【题型】填空题　【知识点】平面几何　【难度】medium
窗花是贴在窗纸或窗户玻璃上的剪纸，是中国古老的传统民间艺术之一，图中所示的窗花轮廓可以看作是一个正八边形. 已知该正八边形 $A_1A_2A_3A_4A_5A_6A_7A_8$ 的边长为 10，点 $P$ 在其边上运动，则 $\overrightarrow{A_1A_2} \cdot \overrightarrow{A_1P}$ 的取值范围是\underline{\qquad\qquad}.

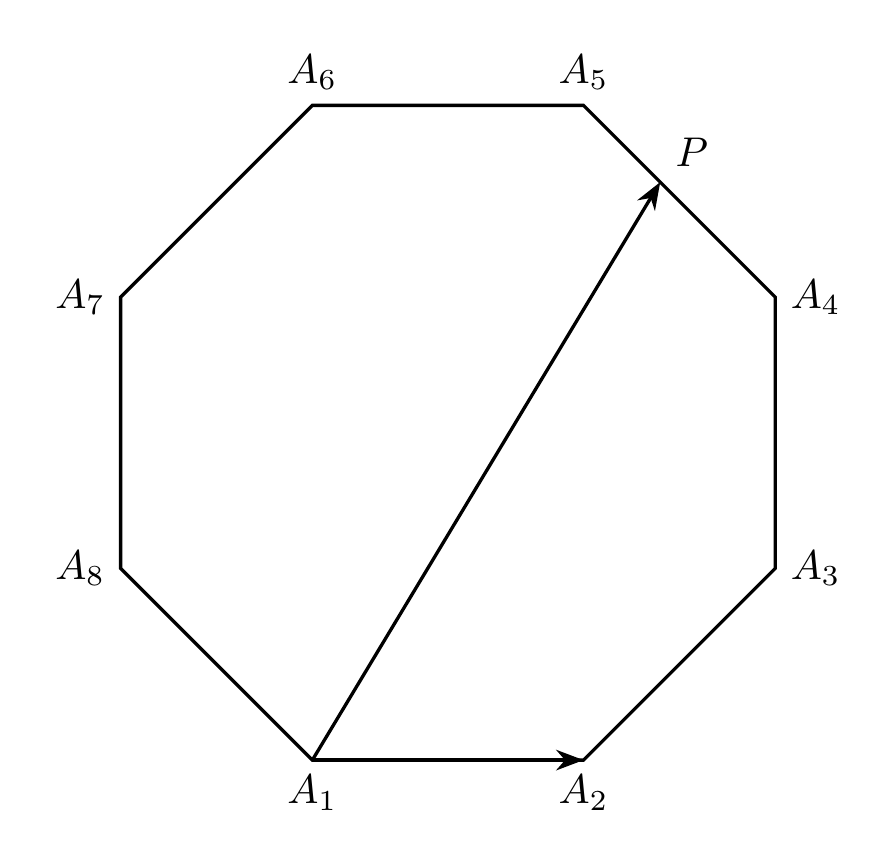
【解答】

【答案】 $[-50\sqrt{2}, 100+50\sqrt{2}]$

【分析】 作出图形，由图可得点 $P$ 在 $A_3A_4$ 上运动，$\overrightarrow{A_1A_2} \cdot \overrightarrow{A_1P}$ 取的最大值，当 $P$ 在 $A_7A_8$ 上运动，$\overrightarrow{A_1A_2} \cdot \overrightarrow{A_1P}$ 取的最小值，求得相应最值即可.

【解析】 分别过 $A_3$，$A_8$ 作 $A_1A_2$ 的垂线，垂足为 $M$，$N$，且 $A_1N = 5\sqrt{2}$，$A_1M = 10 + 5\sqrt{2}$,

因为点 $P$ 在正八边形上运动，所以 $\overrightarrow{A_1P}$ 在 $\overrightarrow{A_1A_2}$ 上的投影向量的起点为 $A_1$，终点在线段 $MN$ 上移动,

则当点 $P$ 在 $A_3A_4$ 上运动，$\overrightarrow{A_1A_2} \cdot \overrightarrow{A_1P}$ 取的最大值，为 $|\overrightarrow{A_1A_2}| \cdot |\overrightarrow{A_1M}| = 10 \times (10 + 5\sqrt{2}) = 100 + 5\sqrt{2}$,

则当点 $P$ 在 $A_7A_8$ 上运动，$\overrightarrow{A_1A_2} \cdot \overrightarrow{A_1P}$ 取的最小值，为 $-|\overrightarrow{A_1A_2}| \cdot |\overrightarrow{A_1N}| = -10 \times 5\sqrt{2} = -50\sqrt{2}$,

所以 $\overrightarrow{A_1A_2} \cdot \overrightarrow{A_1P}$ 的取值范围是 $[-50\sqrt{2}, 100+50\sqrt{2}]$

故答案为：$[-50\sqrt{2}, 100+50\sqrt{2}]$

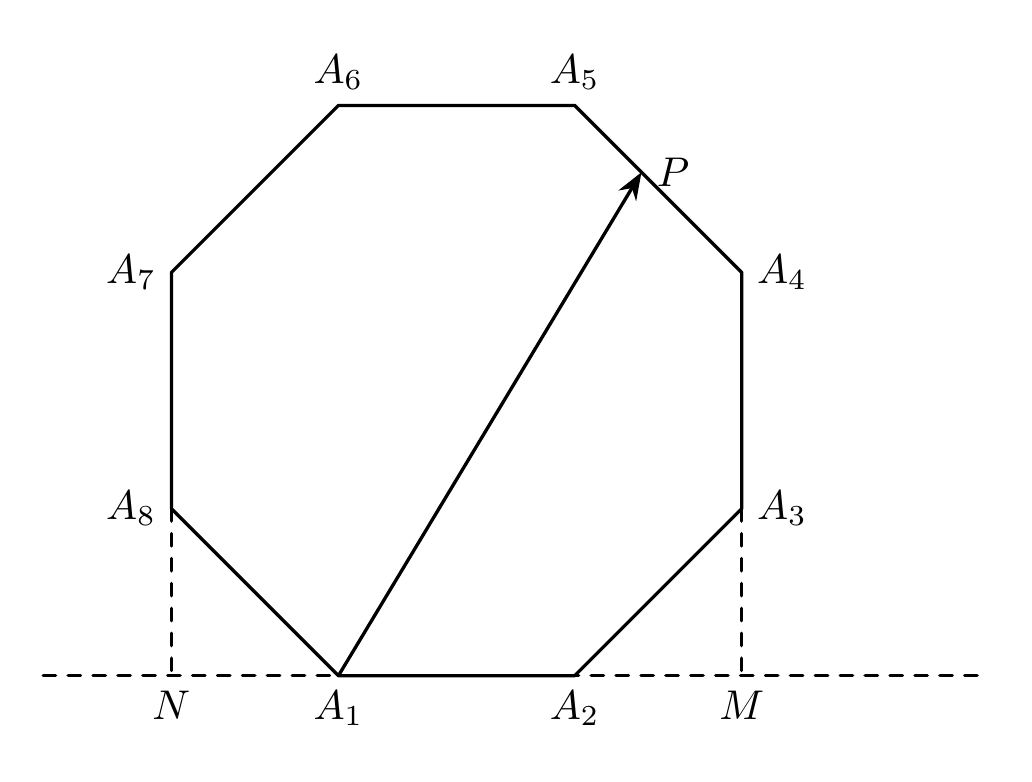